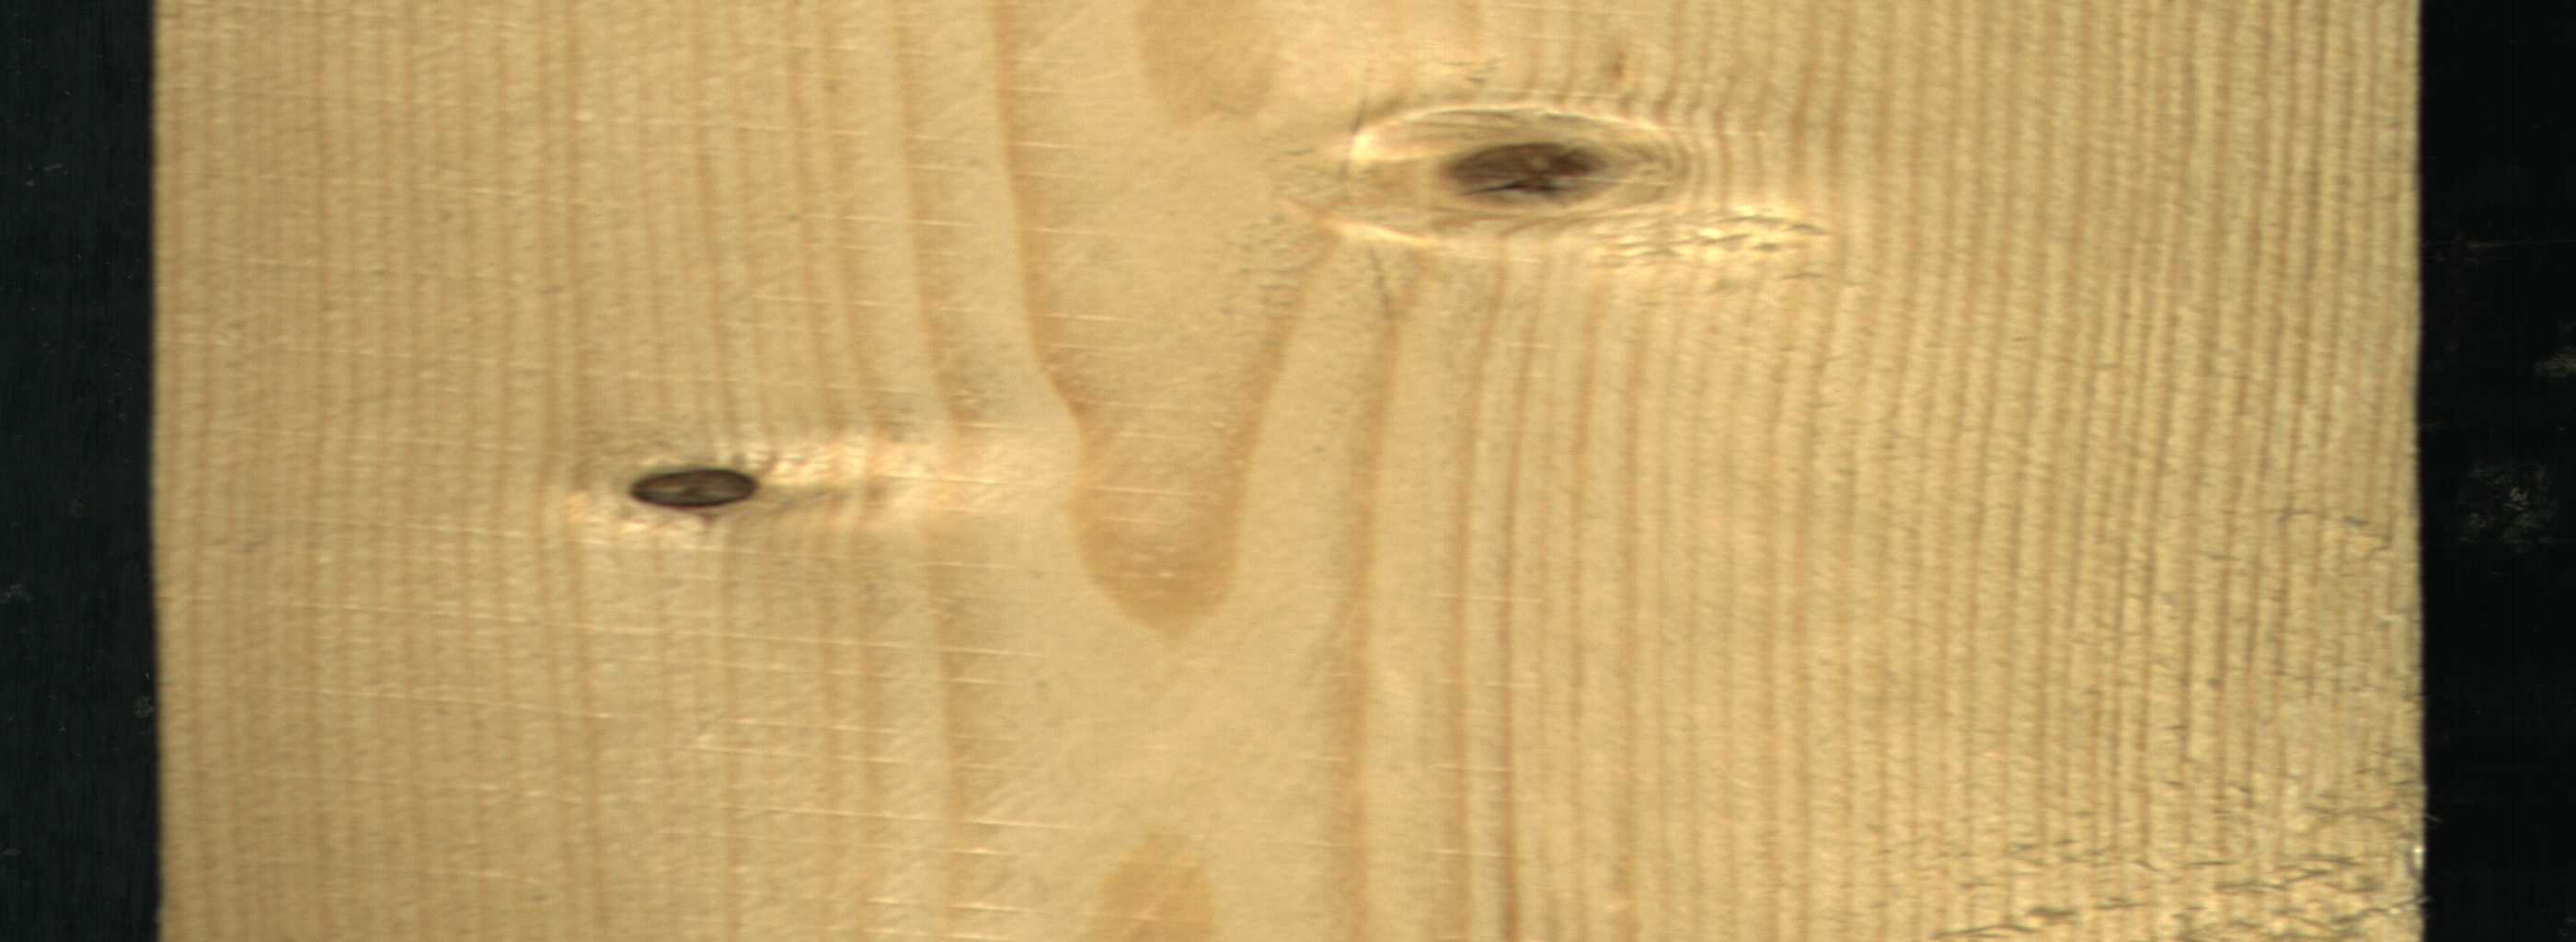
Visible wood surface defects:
knot_with_crack
Dead_Knot